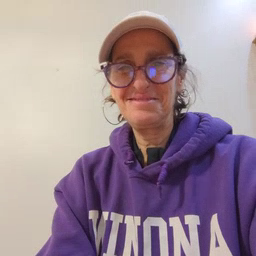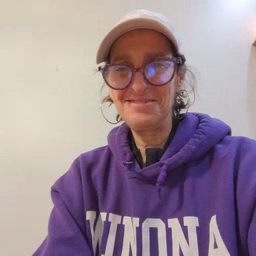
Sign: napkin